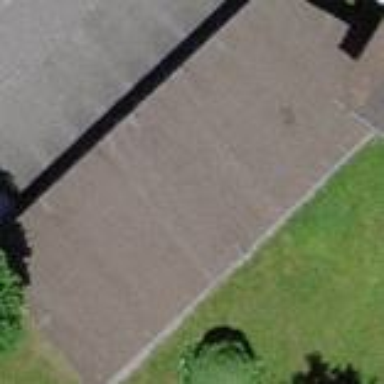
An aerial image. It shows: Garages with flat roofs.